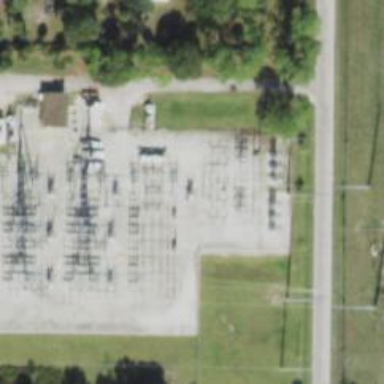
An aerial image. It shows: Switch used for power control.